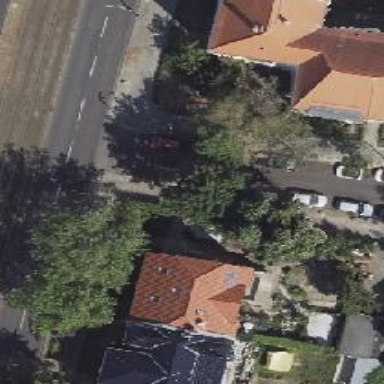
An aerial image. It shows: Residential road with asphalt surface and sidewalks on both sides. There is parallel on-street parking available on both sides of the road.